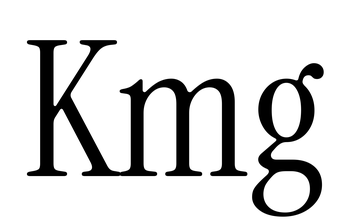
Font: InstrumentSerif-Regular